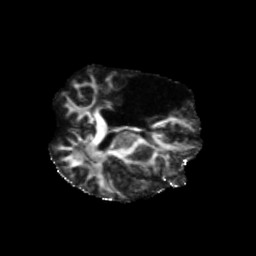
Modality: FA
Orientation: axial
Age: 46
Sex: female
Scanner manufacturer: siemens
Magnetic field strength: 3 T
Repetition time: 5.47 s
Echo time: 0.0854 s